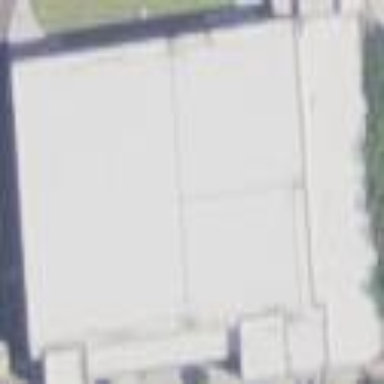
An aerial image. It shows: School building.